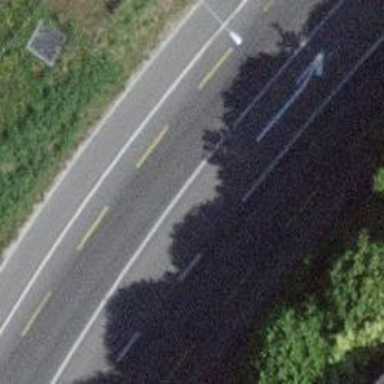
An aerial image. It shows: Primary highway with dedicated cycle lane and separate sidewalks on both sides.